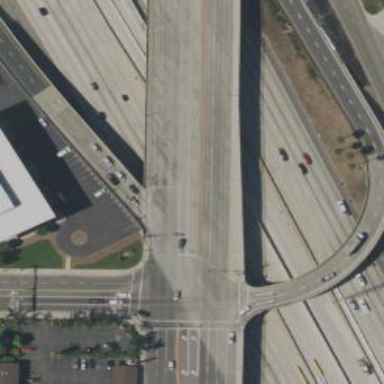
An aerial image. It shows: Primary highway crossing over bridge.